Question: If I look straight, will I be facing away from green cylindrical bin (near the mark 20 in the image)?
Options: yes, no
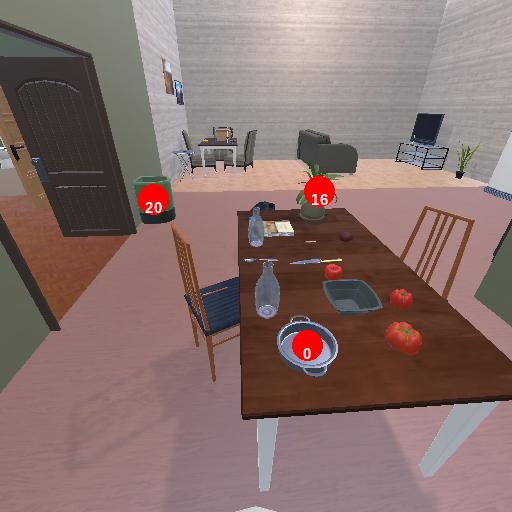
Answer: yes